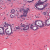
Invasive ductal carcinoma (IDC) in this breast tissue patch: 0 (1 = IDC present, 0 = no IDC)